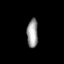
Tissue: prostate
Cell type: Fibroblasts
Senescence score: 0.6867
Nuclear area (px): 312
Mean DAPI intensity: 153.554